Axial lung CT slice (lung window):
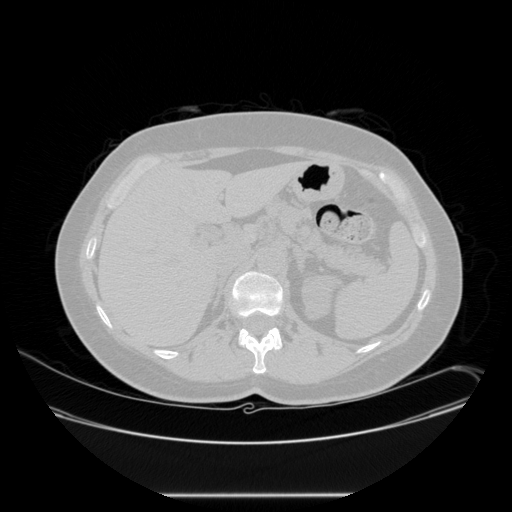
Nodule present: no